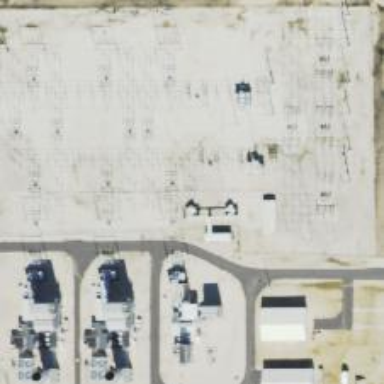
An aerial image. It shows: Switch for power supply.